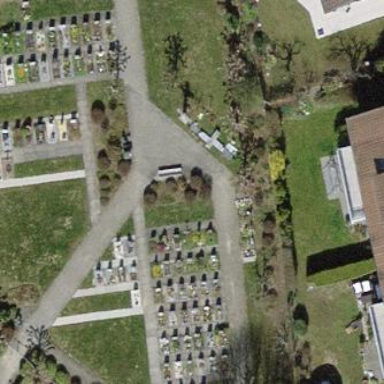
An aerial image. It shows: Graveyard.